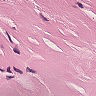
Metastatic tissue present: no